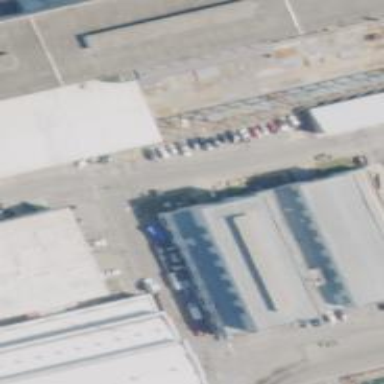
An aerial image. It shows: Industrial building.